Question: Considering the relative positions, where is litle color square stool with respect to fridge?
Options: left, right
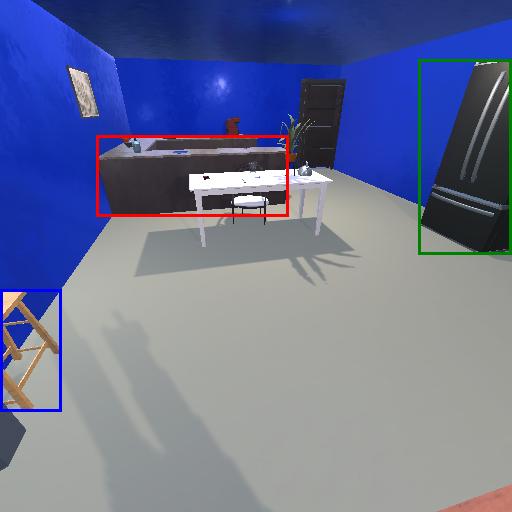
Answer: left